Interaction volume radius: 5 \u00c5
Interaction volume height: 30 \u00c5
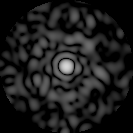
Disorder parameter: 0.8627